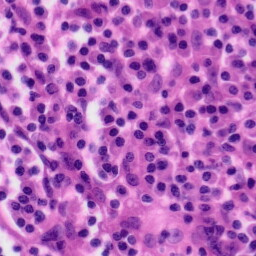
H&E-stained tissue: Tonsil